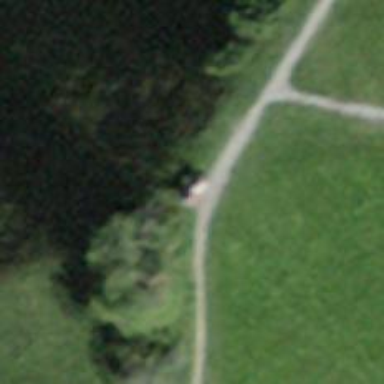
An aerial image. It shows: Brown bench.